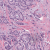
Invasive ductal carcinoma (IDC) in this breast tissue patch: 1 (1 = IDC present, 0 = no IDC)